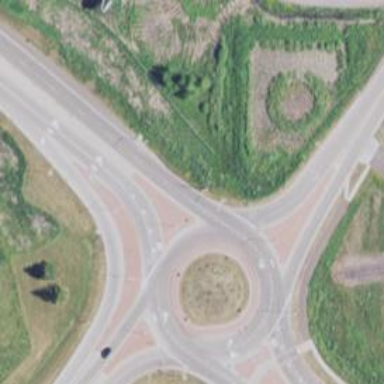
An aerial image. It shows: Roundabout on primary highway.